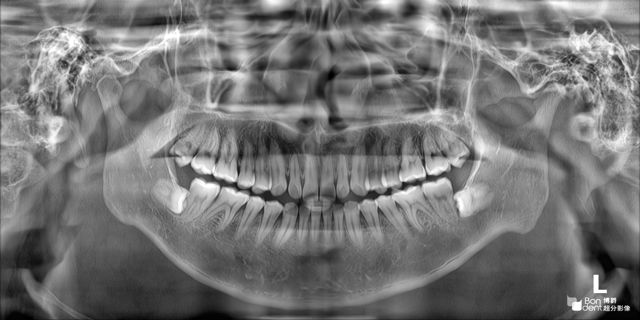
adult